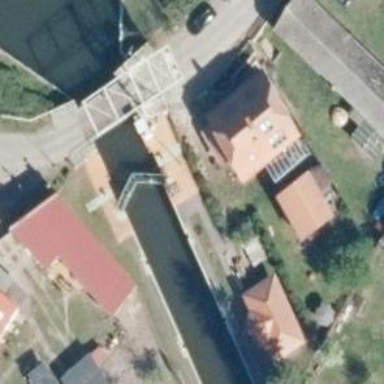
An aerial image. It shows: Lock gate along waterway.